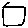
Label: square